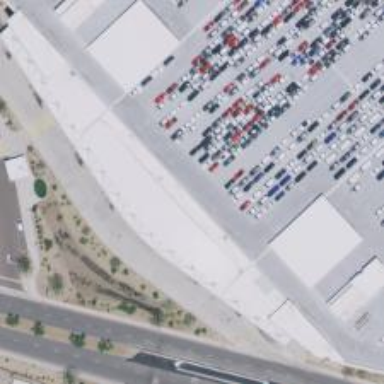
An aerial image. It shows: Car rental service.